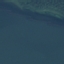
Land use / land cover class: SeaLake